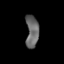
Tissue: lung
Cell type: Endothelial cells
Senescence score: 0.6131
Nuclear area (px): 410
Mean DAPI intensity: 102.966